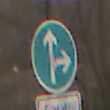
Verkehrszeichen: VorgeschriebeneFahrtrichtungGeradeausOderRechts
Zusatzzeichen unten: BesondereFahrzeugeUndTransportgueter3
Umgebung: Outdoor, Nature
Tageszeit: MorningAfternoon
Wetter: PartlyCloudy
Licht: Natural
Jahreszeit: Winter
Kontrast: MediumContrast